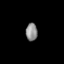
Tissue: prostate
Cell type: B cells
Senescence score: 0.6881
Nuclear area (px): 201
Mean DAPI intensity: 140.98